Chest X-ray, AP view. Patient: 25 years old, sex M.
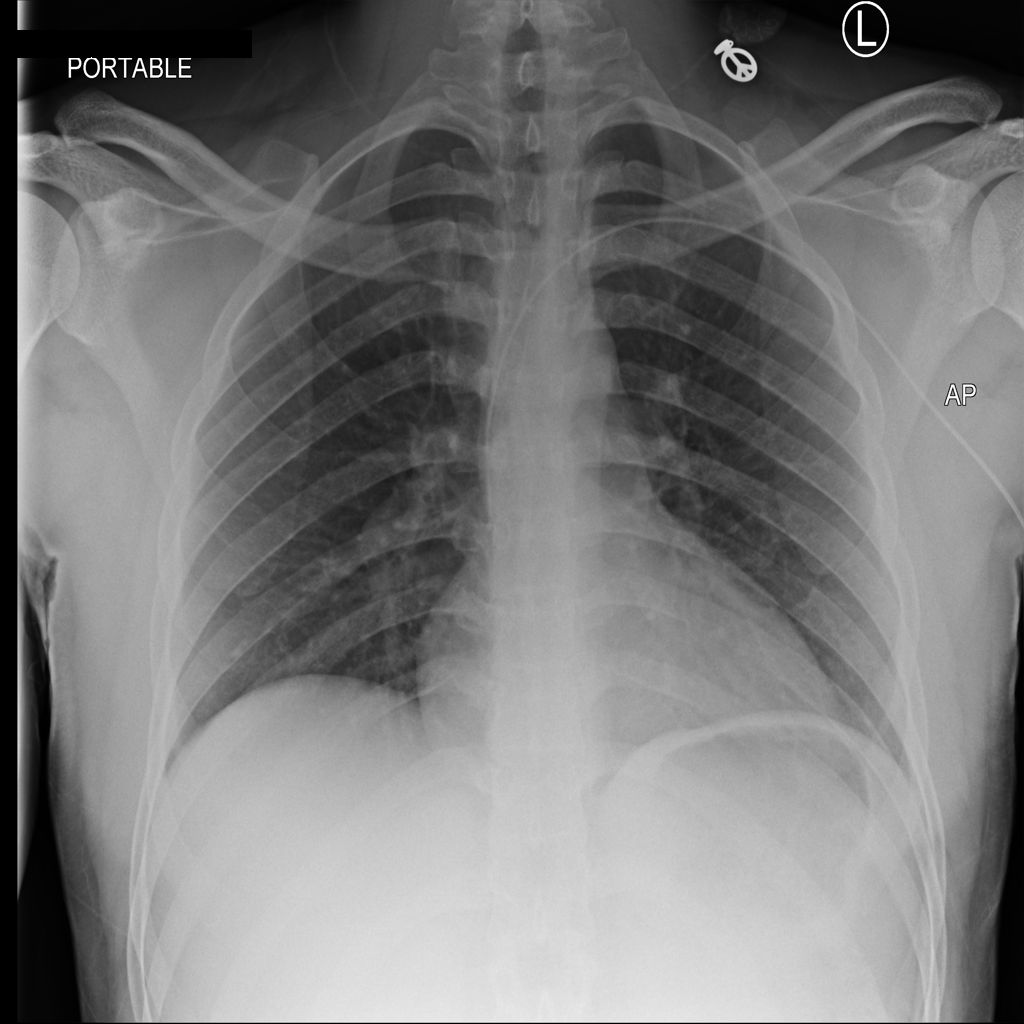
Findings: No Finding